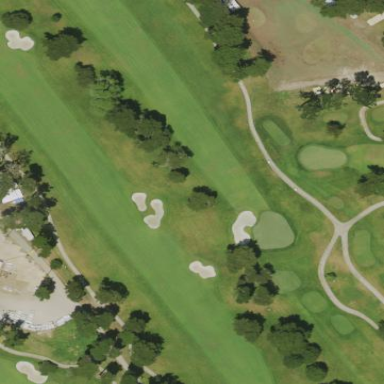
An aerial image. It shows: Golf fairway surrounded by grass.